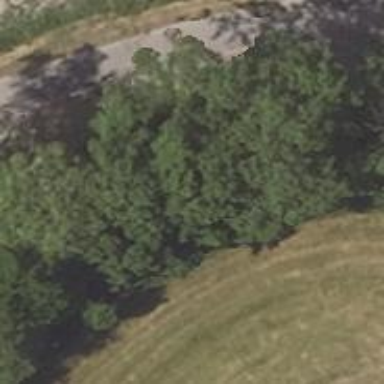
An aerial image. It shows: Row of deciduous broadleaved trees.